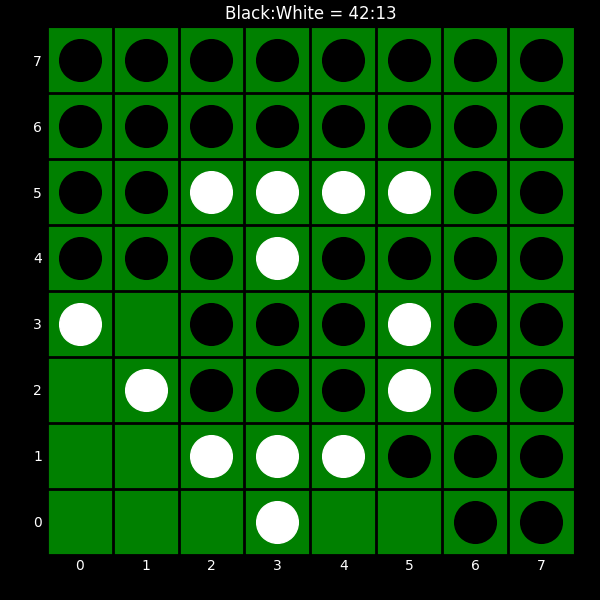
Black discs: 42
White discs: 13